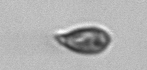
Label: Cryptophyta